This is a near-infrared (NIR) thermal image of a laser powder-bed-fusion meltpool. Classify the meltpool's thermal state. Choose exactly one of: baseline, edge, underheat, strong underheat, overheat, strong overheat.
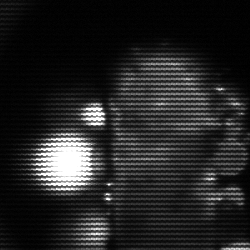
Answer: strong underheat